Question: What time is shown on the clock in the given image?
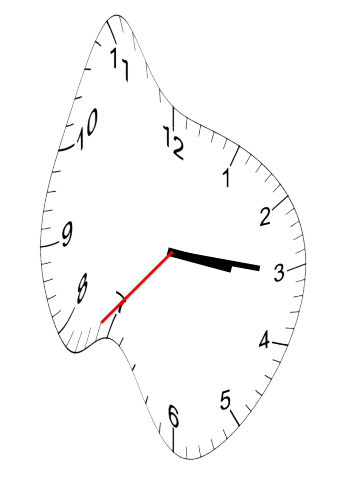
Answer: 03:15:37